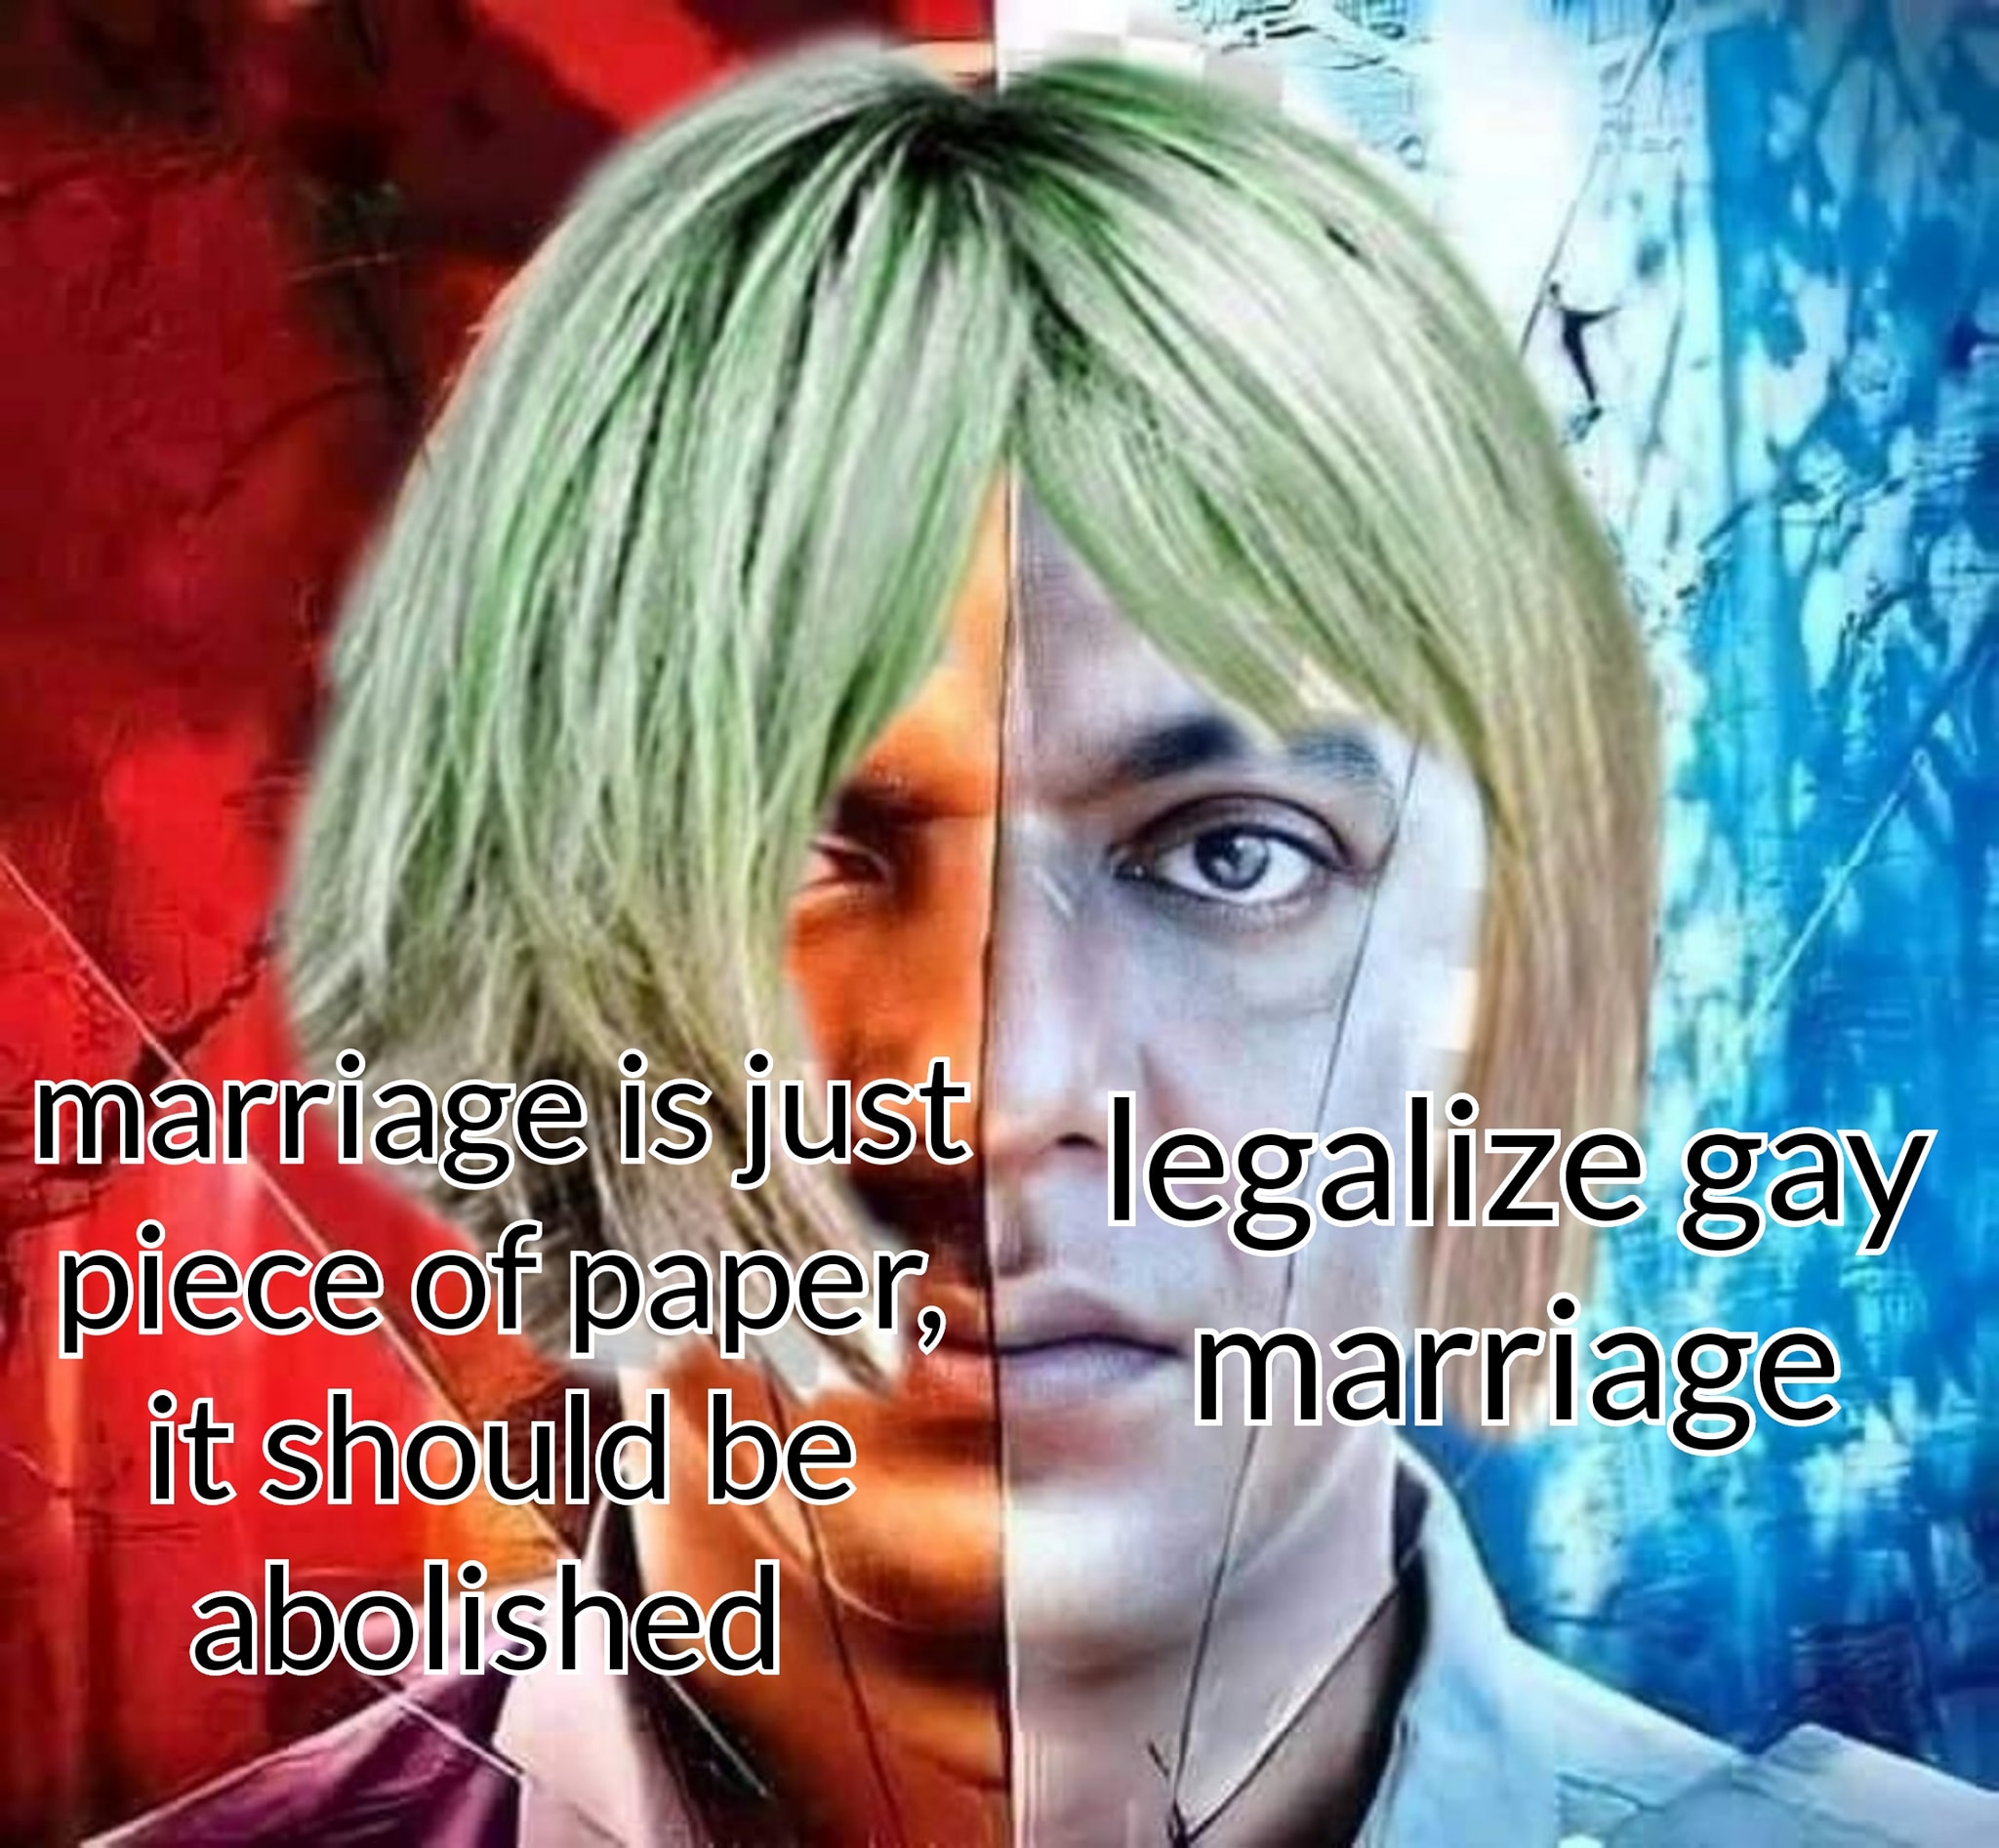
Caption: marriage is just piece of paper, it should be abolished    legalize gay marriage
Label: hate